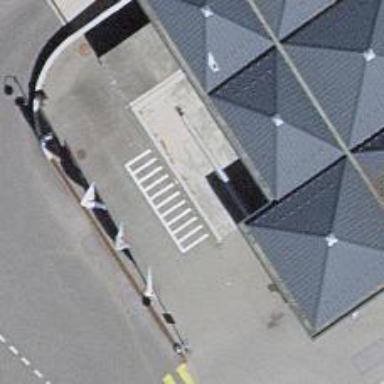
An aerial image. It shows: Bicycle parking facility.